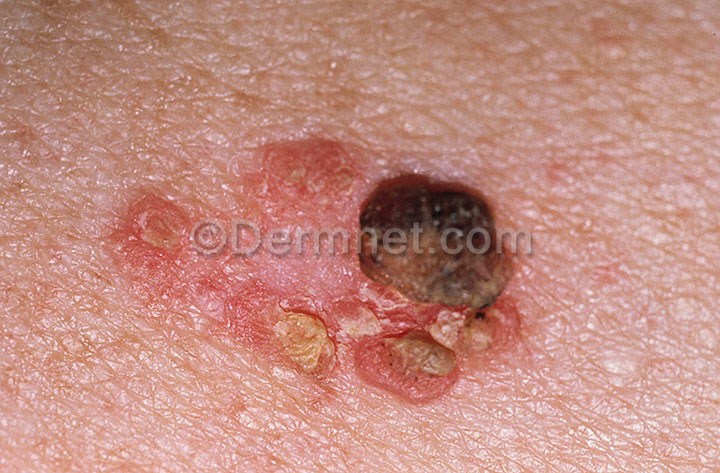
Disease: Actinic Keratosis Basal Cell Carcinoma and other Malignant Lesions